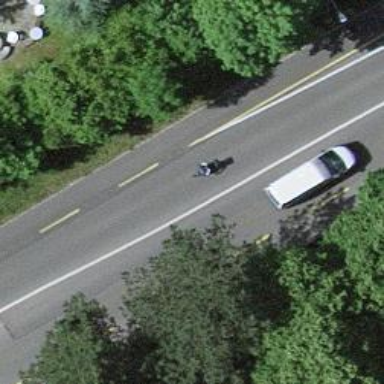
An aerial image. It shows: Advisory cycle lane on primary highway with asphalt surface.